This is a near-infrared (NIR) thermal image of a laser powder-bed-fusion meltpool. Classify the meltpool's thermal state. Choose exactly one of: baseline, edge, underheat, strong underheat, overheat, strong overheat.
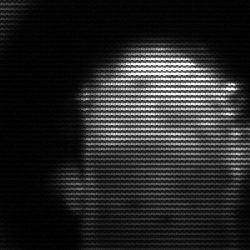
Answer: baseline